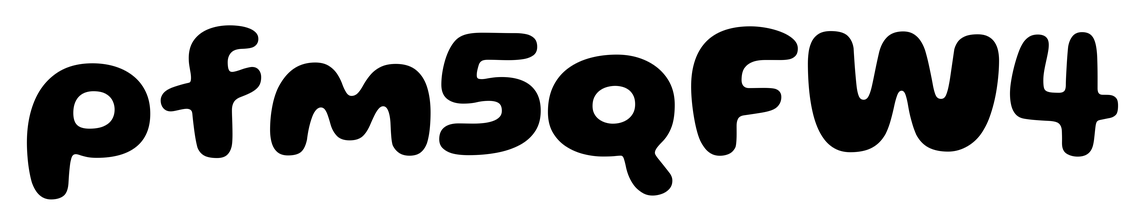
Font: Gluten_Bold